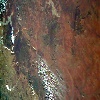
Label: land